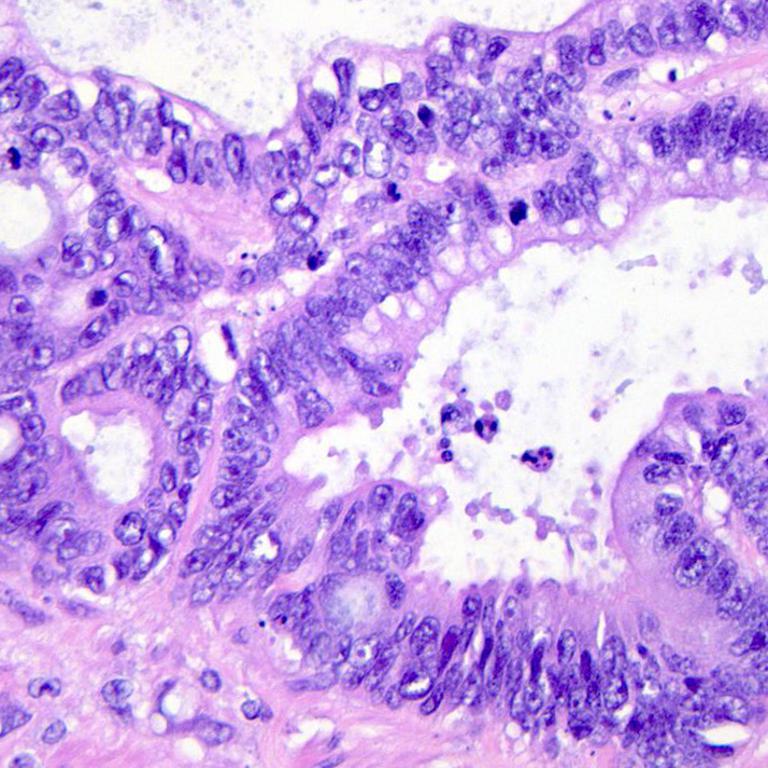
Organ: colon
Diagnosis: adenocarcinomas